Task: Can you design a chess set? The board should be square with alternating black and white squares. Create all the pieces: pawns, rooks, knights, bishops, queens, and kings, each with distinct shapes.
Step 2581:
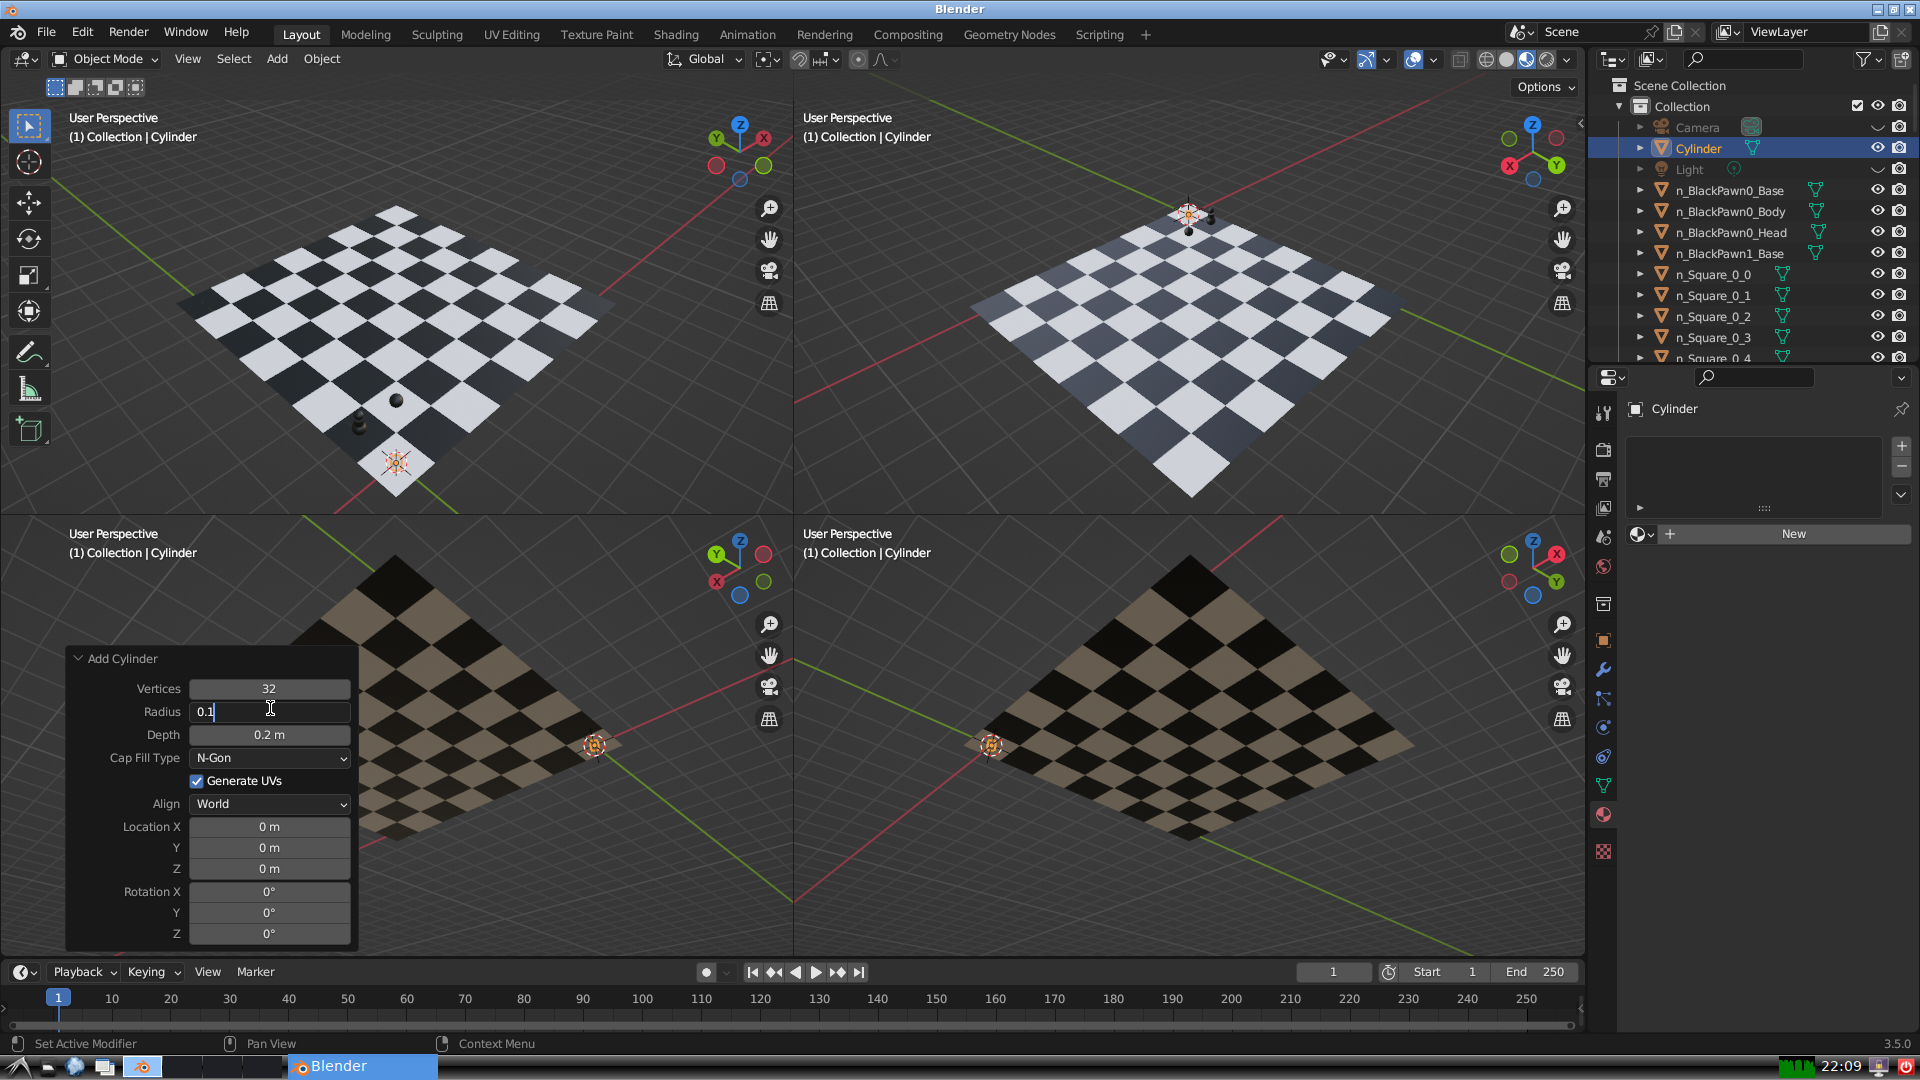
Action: {"key_press": ['Return']}